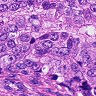
Metastatic tissue present: yes